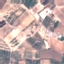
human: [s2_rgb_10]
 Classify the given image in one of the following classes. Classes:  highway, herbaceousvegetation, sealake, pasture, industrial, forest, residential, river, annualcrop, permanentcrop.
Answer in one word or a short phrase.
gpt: PermanentCrop